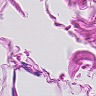
Metastatic tissue present: no